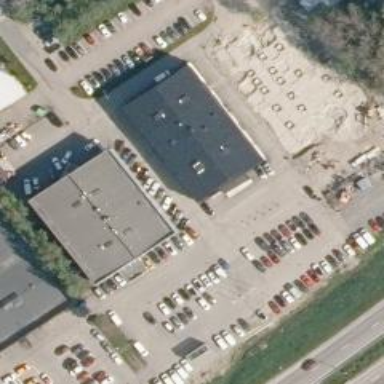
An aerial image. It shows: Commercial building.